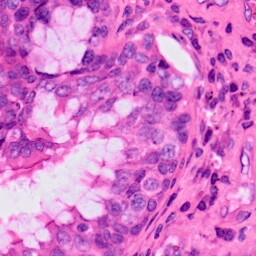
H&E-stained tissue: Lung